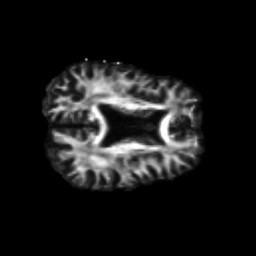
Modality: FA
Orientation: axial
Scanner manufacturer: siemens
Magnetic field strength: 3 T
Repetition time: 8.8 s
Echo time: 0.085 s